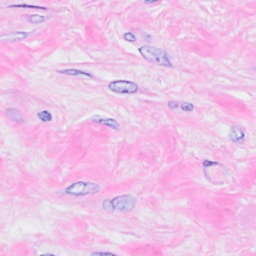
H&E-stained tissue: Breast